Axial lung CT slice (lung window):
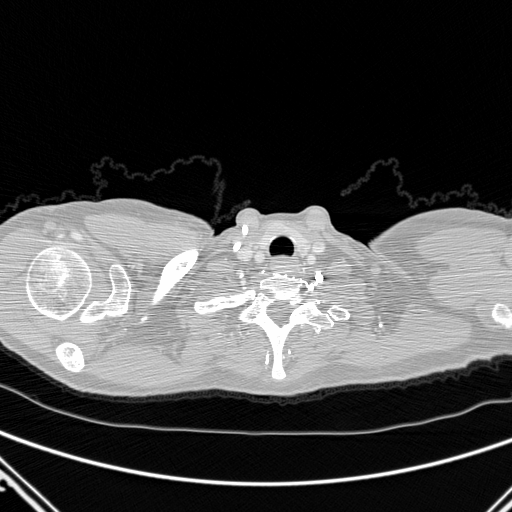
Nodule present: no